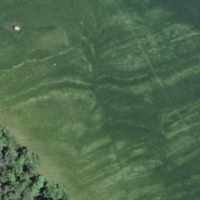
EUNIS habitat code: 14
Species observed at this site:
Ilex aquifolium